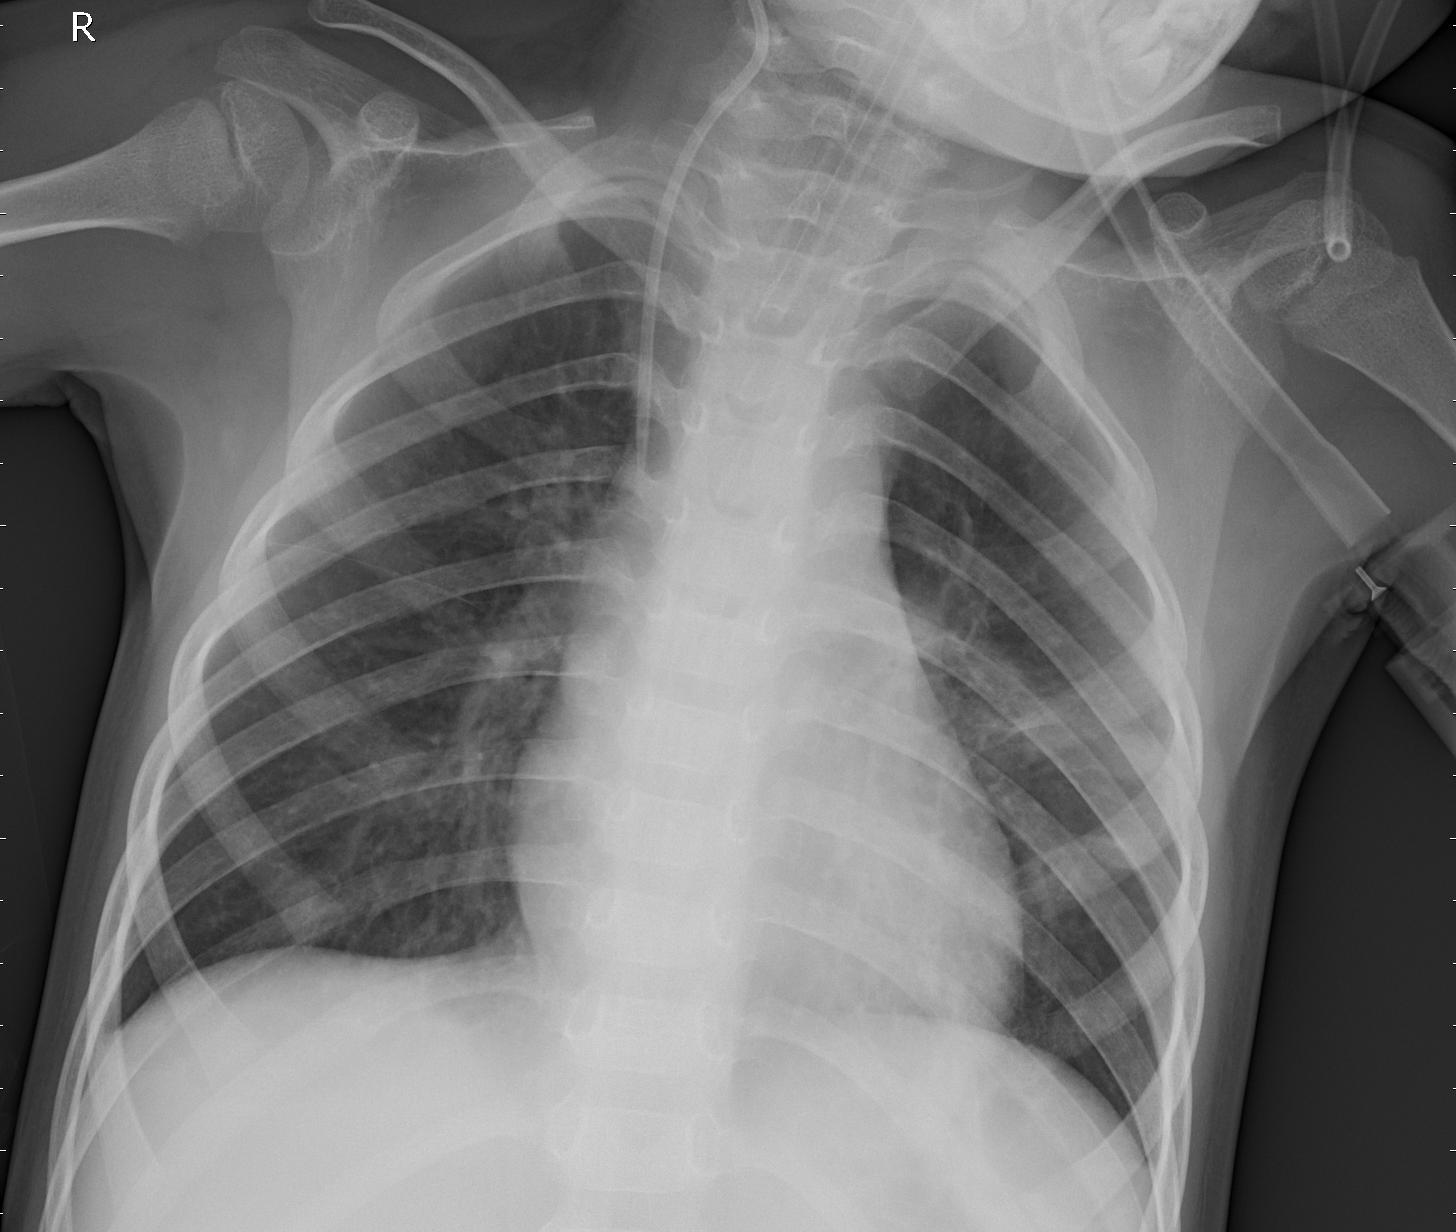
Diagnosis: PNEUMONIA